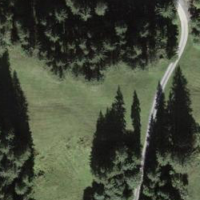
EUNIS habitat code: 44
Species observed at this site:
Petasites albus